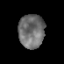
Tissue: prostate
Cell type: Epithelial cells
Senescence score: 0.2962
Nuclear area (px): 851
Mean DAPI intensity: 111.722